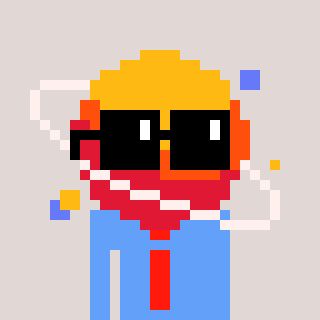
a pixel art character with square black sunglasses, a saturn-shaped head and a blue-colored body on a warm background